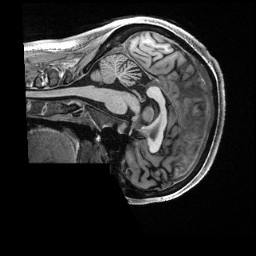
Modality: T1w
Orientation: sagittal
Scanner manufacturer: siemens
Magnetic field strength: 3 T
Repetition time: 2.5 s
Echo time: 0.00231 s